Interaction volume radius: 10 \u00c5
Interaction volume height: 10 \u00c5
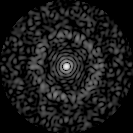
Disorder parameter: 0.8453